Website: bh-photo
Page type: billing-address
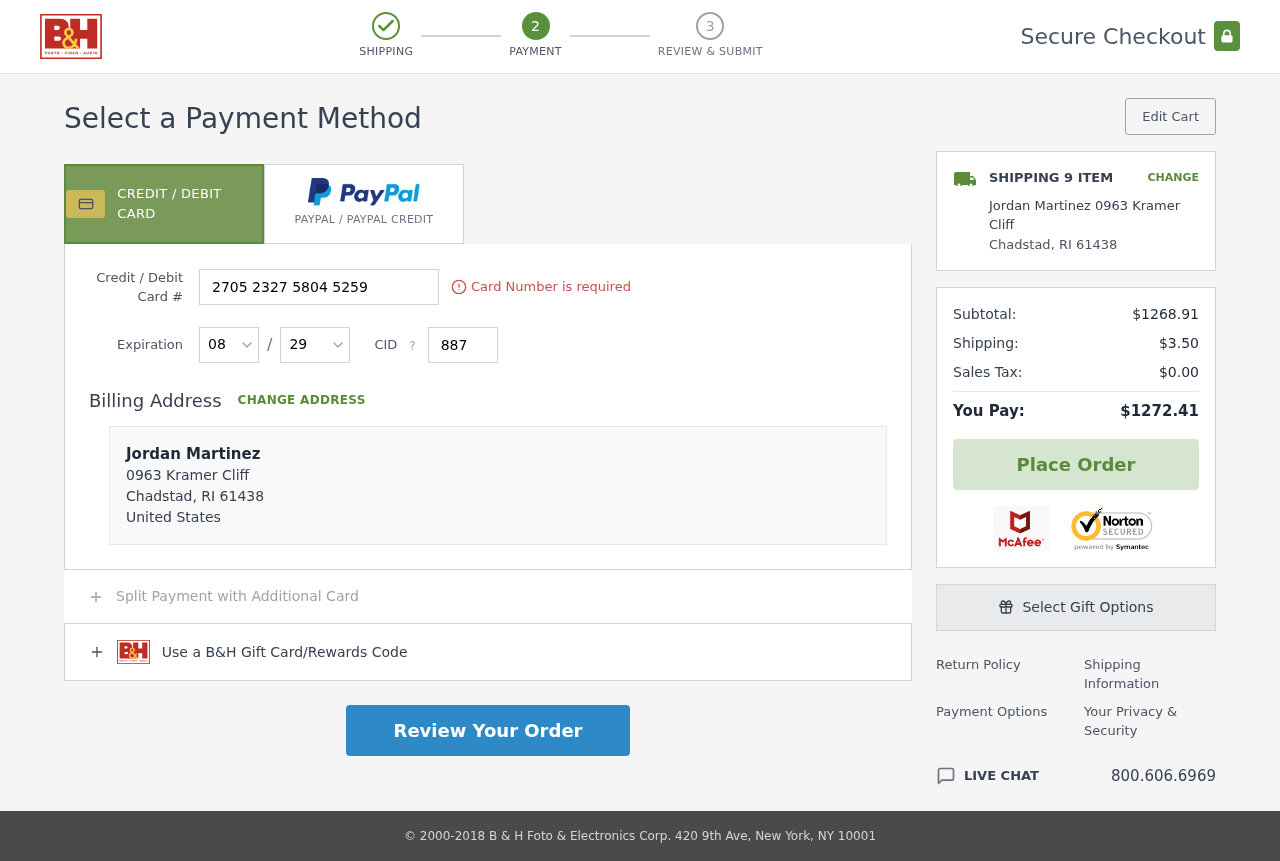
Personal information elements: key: PII_CARD_CVV
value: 887
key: PII_CARD_EXPIRY_MONTH
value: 08
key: PII_CARD_EXPIRY_YEAR
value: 29
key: PII_CARD_NUMBER
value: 2705 2327 5804 5259
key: PII_CITY
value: Chadstad
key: PII_COUNTRY
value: United States
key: PII_FULLNAME
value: Jordan Martinez
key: PII_FULLNAME2
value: Jordan Martinez
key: PII_POSTCODE
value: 61438
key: PII_STATE_ABBR
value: RI
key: PII_STREET
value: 0963 Kramer Cliff
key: PII_POSTCODE_FULL
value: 61438
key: PII_POSTCODE_NUMERIC
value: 61438
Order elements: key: ORDER_NUM_ITEMS
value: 9
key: ORDER_SUBTOTAL
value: $1268.91
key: ORDER_SHIPPING_COST
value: $3.50
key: ORDER_TAX
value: $0.00
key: ORDER_TOTAL
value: $1272.41